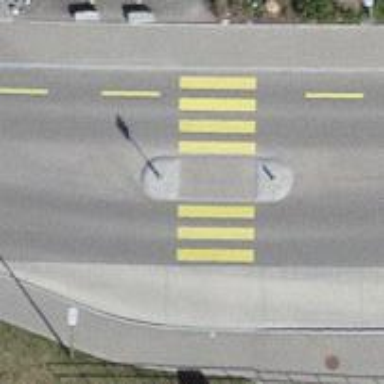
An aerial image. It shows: Uncontrolled zebra crossing with central island.